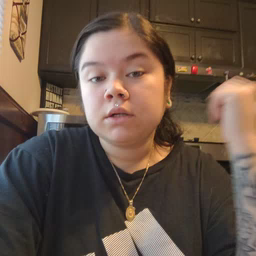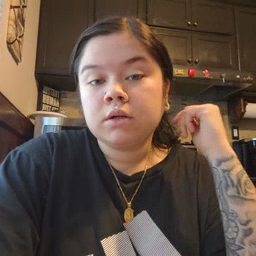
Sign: horse